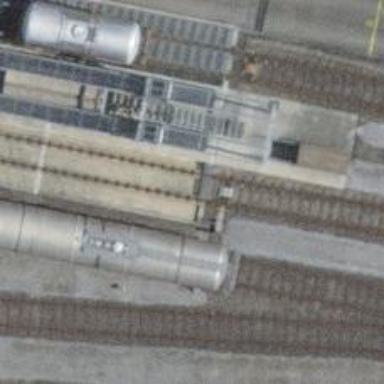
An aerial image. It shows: Railway switch.